Field crop: maize
Growth stage: 2
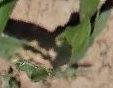
Species: maize